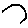
Label: hexagon